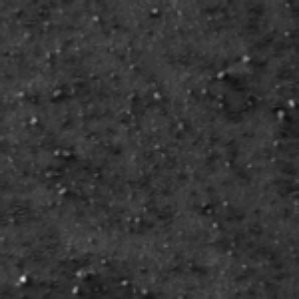
Label: frost